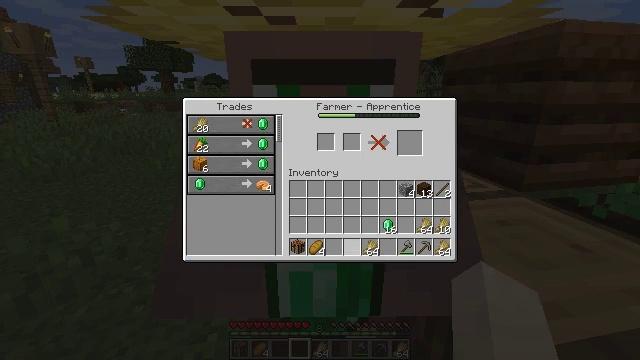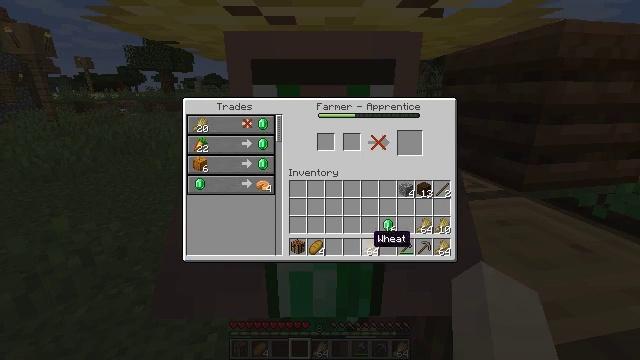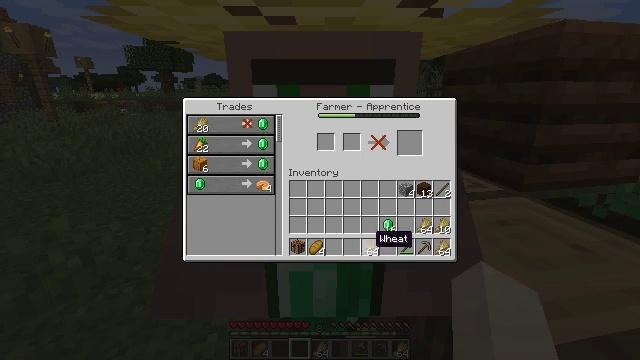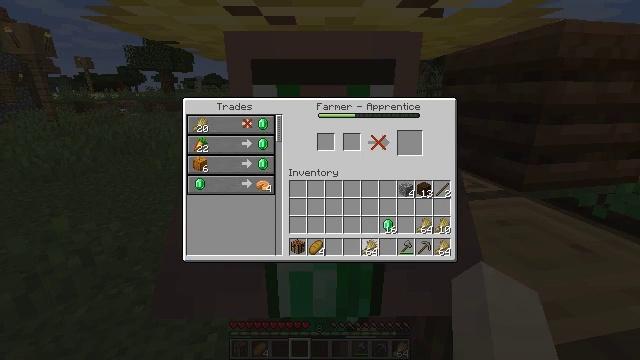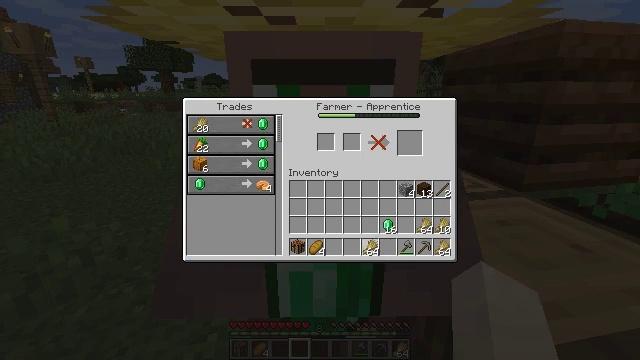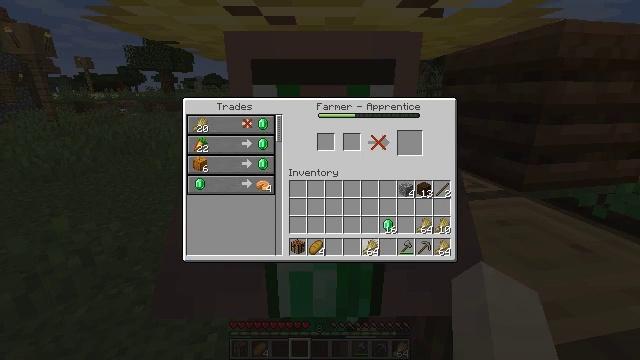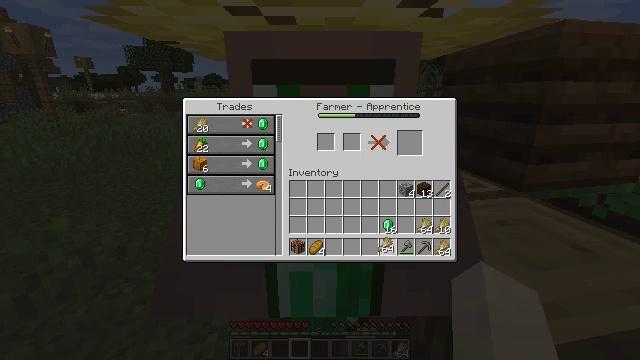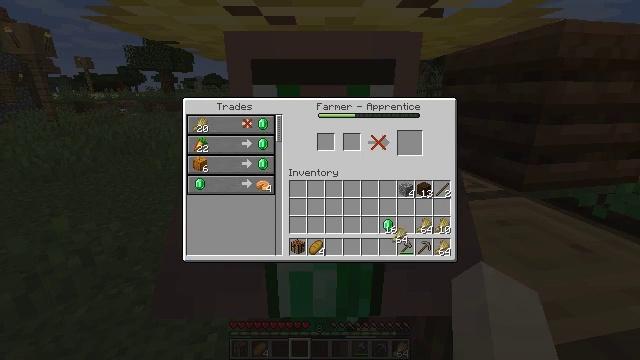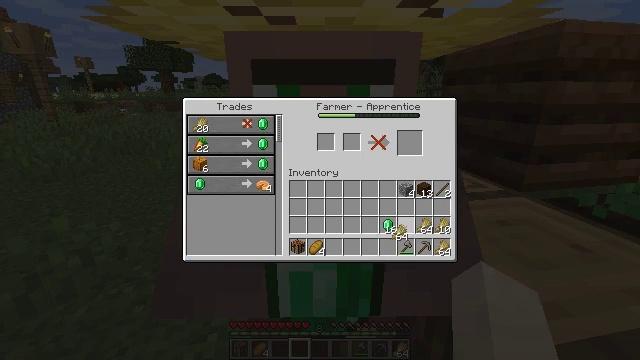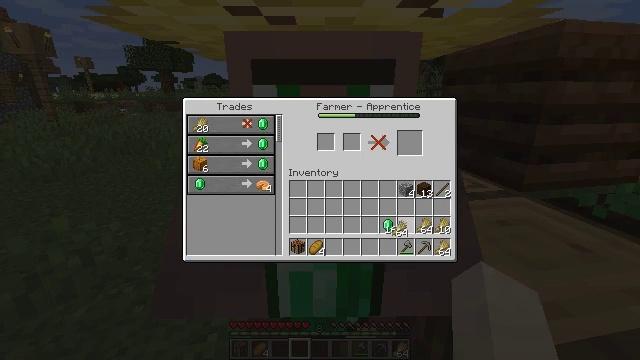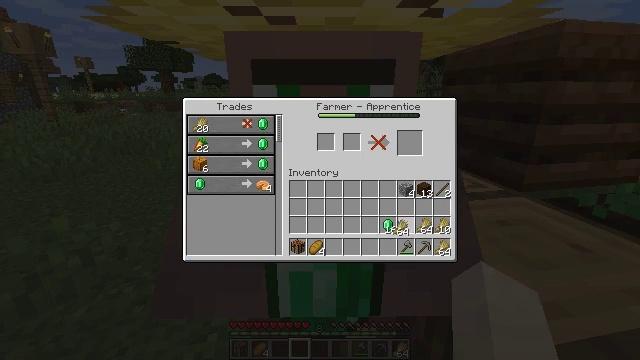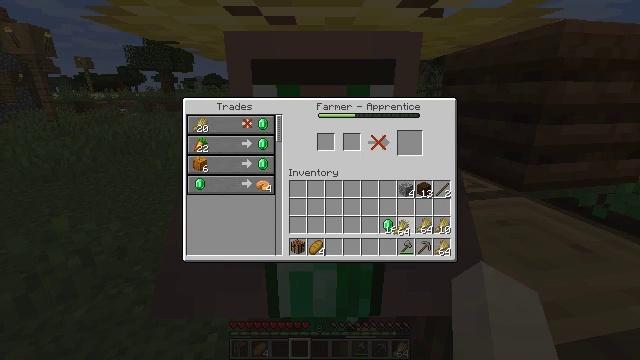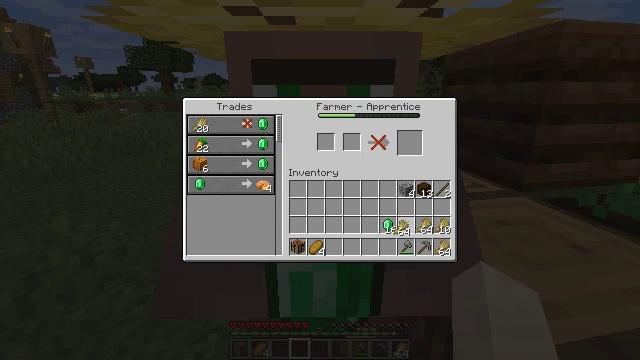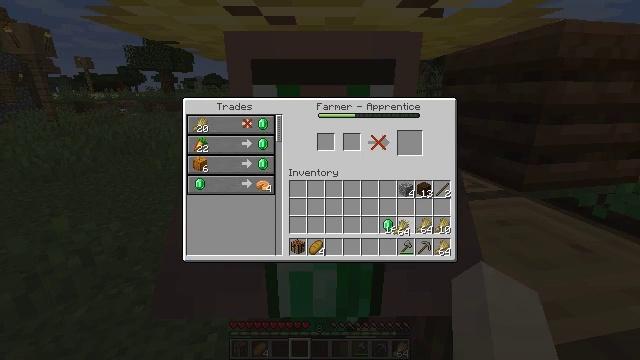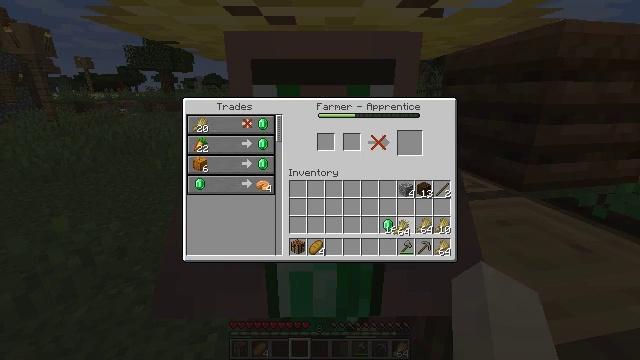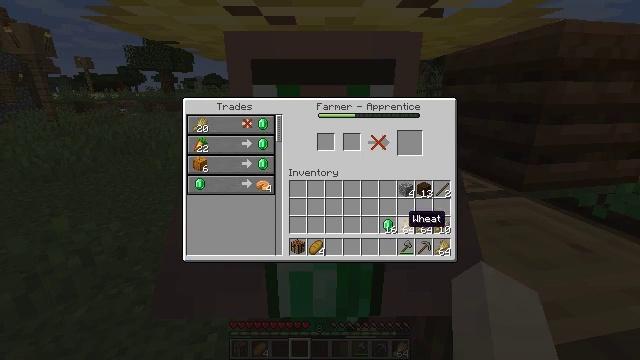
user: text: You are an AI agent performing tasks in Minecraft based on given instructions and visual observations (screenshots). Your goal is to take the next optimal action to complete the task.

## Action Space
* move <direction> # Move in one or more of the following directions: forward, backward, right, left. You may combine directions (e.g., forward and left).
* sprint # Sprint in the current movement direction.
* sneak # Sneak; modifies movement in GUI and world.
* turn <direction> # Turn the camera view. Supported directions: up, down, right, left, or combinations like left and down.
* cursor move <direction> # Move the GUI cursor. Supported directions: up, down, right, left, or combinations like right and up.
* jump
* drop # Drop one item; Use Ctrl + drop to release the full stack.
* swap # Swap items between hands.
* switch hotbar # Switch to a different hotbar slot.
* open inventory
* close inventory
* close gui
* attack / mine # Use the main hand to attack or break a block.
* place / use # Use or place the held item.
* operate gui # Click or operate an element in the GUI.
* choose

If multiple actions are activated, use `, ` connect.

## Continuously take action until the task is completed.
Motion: motion action
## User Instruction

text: Open a crafting table to make a pumpkin pie.
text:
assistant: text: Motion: no_op
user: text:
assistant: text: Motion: no_op
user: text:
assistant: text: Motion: operate gui
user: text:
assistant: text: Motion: operate gui
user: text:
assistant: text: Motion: operate gui
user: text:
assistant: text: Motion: cursor move right
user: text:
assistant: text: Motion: cursor move right and up
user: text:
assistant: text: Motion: no_op
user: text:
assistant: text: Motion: no_op
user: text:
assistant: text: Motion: no_op
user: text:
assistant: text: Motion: no_op
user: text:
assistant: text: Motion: operate gui
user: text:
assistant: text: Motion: operate gui
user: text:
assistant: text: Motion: operate gui
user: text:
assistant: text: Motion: no_op
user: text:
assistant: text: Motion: no_op
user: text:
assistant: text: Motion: cursor move right and down
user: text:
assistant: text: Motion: no_op
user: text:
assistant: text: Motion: no_op
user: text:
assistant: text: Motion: no_op
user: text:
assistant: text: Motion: no_op
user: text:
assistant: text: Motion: no_op
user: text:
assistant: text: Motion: operate gui
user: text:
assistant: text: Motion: operate gui
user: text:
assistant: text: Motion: cursor move up, operate gui
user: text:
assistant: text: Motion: cursor move up
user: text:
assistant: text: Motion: no_op
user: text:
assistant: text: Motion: no_op
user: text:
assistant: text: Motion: no_op
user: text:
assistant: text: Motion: no_op